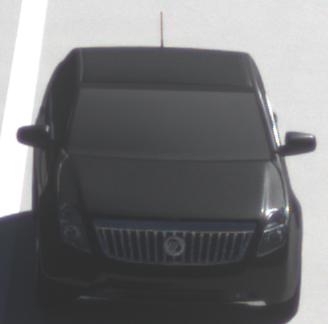
Make: Mercury
Model: Milan
Detailed model: -
Model produced from: 2009
Model produced until: 2010
Doors: 4
Color: black
Road condition: dry road
Daytime: morning or afternoon
Contrast: high contrast